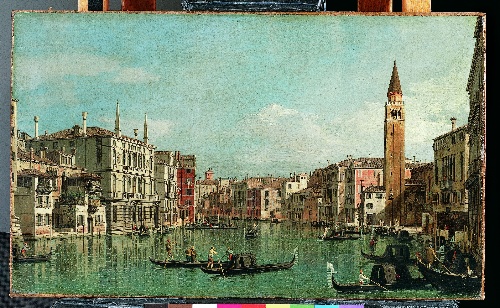
Title: The Grand Canal, Venice, Looking Southeast, with the Campo della Carità to the Right
Artist: Canaletto (Giovanni Antonio Canal)
Artist bio: Italian, Venice 1697–1768 Venice
Date: 1730s
Object type: Painting
Classification: Paintings
Medium: Oil on canvas
Dimensions: 18 1/2 × 30 5/8 in. (47 × 77.8 cm)
Department: European Paintings
Credit line: Bequest of Mrs. Charles Wrightsman, 2019
Accession year: 2019
Repository: Metropolitan Museum of Art, New York, NY
Tags: Venice|Towers|Boats|Canals